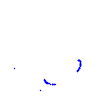
Particle: pion